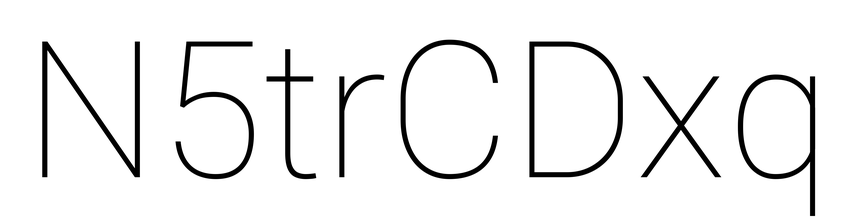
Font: Roboto_Thin